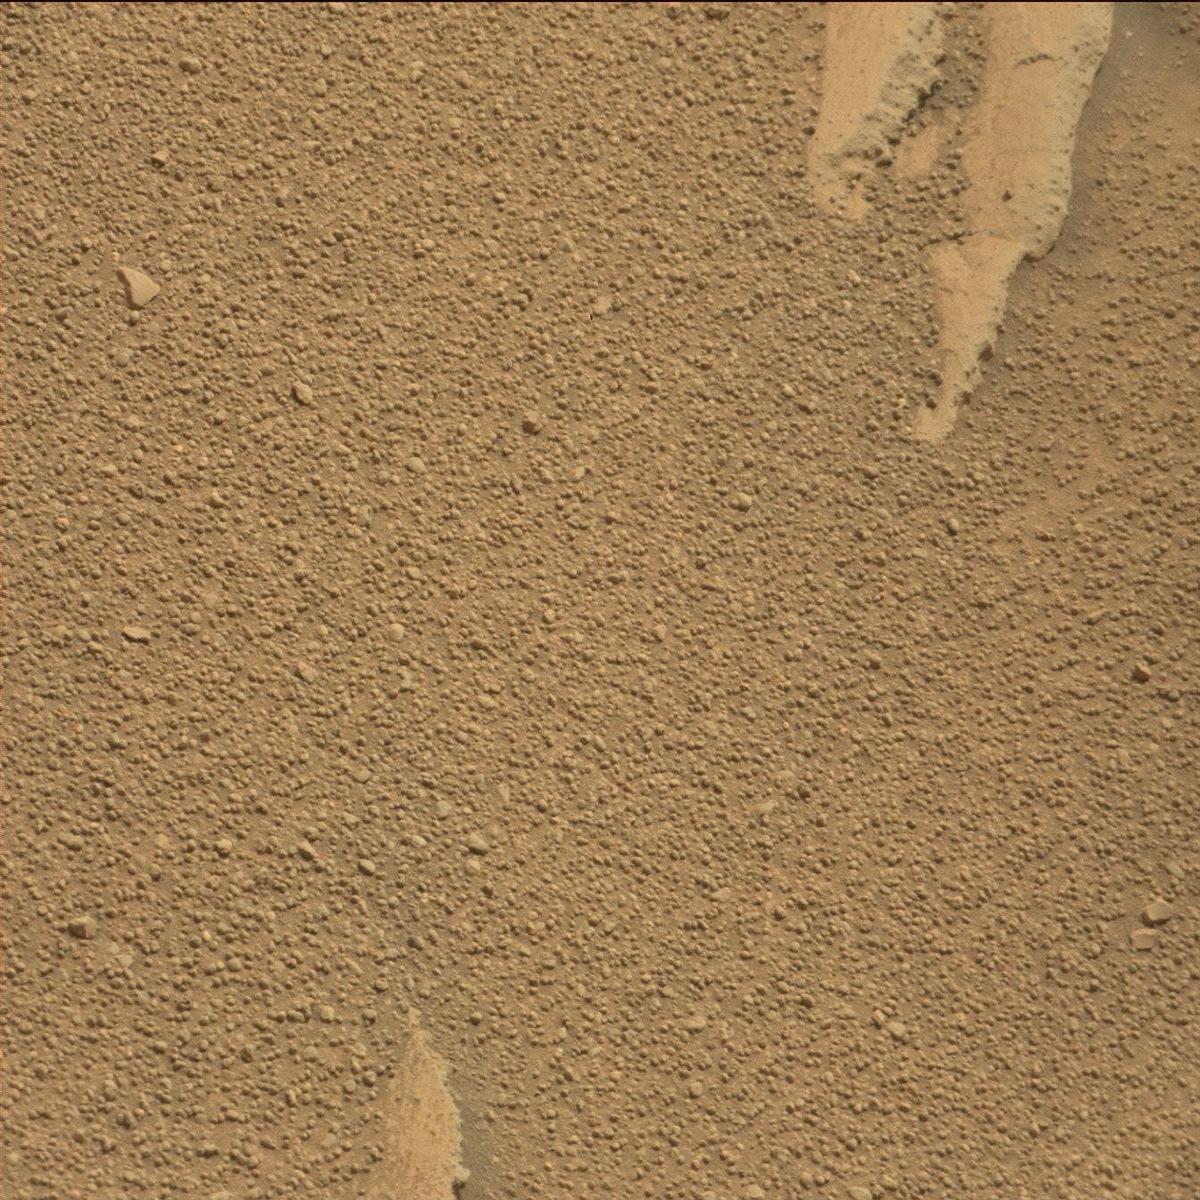
Terrain classes present: Bedrock, Sand / Soil